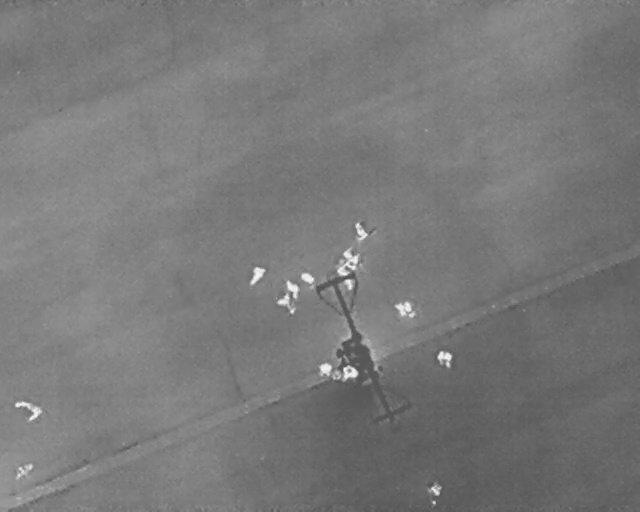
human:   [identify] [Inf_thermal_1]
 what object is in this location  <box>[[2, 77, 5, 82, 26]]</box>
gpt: <ref>1 large person at the bottom left</ref>